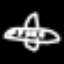
Label: airplane